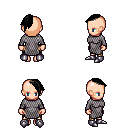
a pixel art fantasy rpg character, female body template, human, light skin, chain mail, gold greaves, black long mohawk hairstyle, metal boots, four views (front, back, left, right), 2x2 character sprite sheet, small pixel art, hard edges, no anti-aliasing